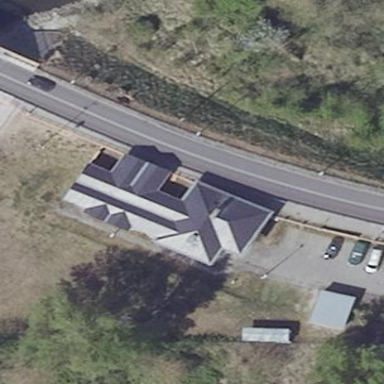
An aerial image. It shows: Service building.